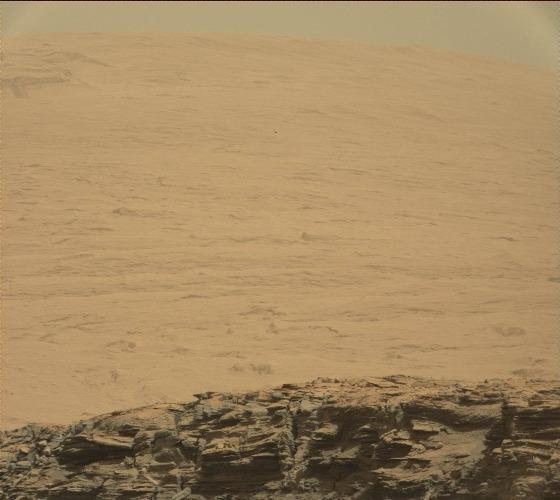
Terrain classes present: Bedrock, Gravel / Sand / Soil, Shadow, Sky / Distant Mountains